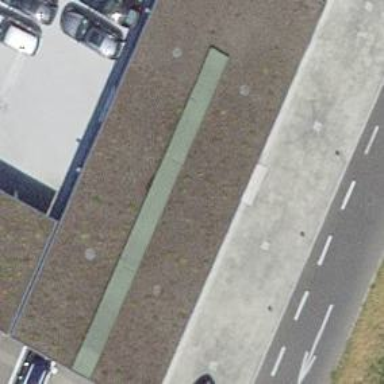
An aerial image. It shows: Car wash facility.